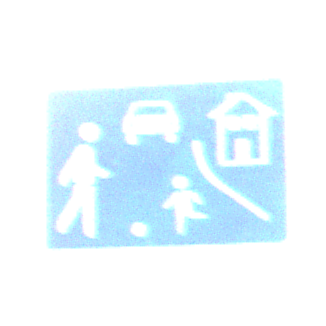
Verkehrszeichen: BeginnVerkehrsberuhigterBereich
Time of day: SunriseSunset
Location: Outdoor (RoadRail)
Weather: PartlyCloudy
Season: NotSpecified
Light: Natural